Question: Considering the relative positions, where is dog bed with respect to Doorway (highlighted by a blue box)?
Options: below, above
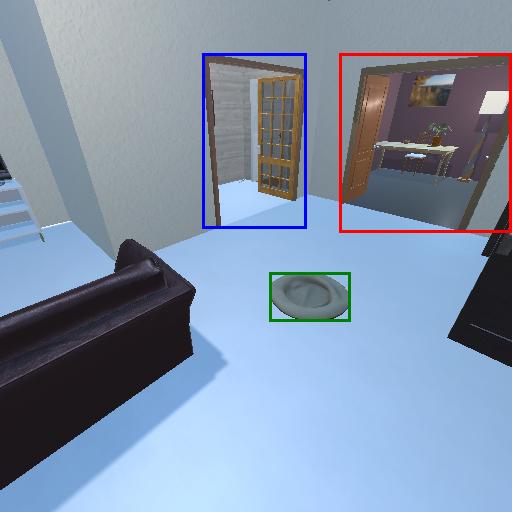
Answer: below